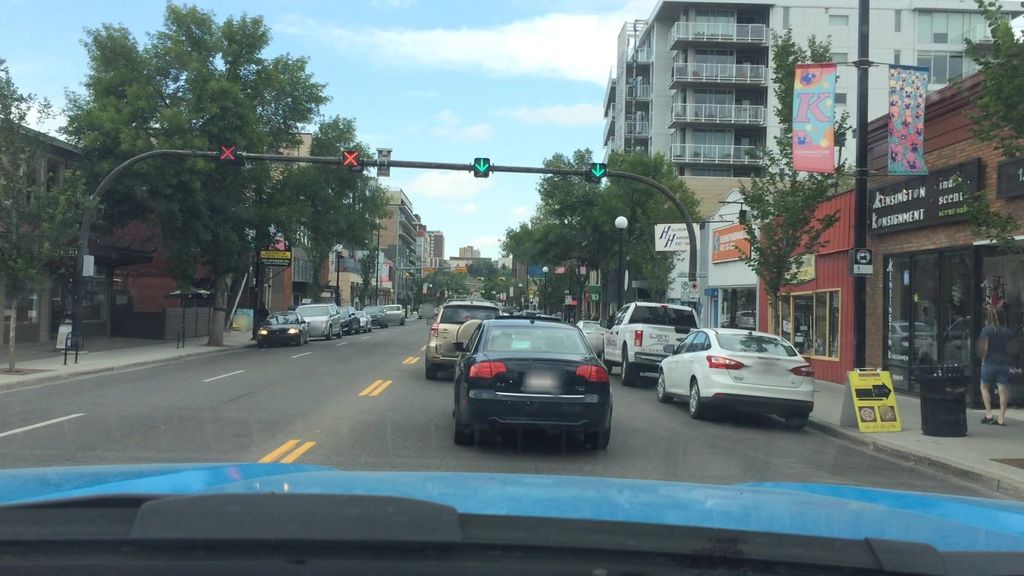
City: calgary